Question: I have a generic.Xaml theme to create a custom calendar control, which is in another project, referenced to my main WPF form. On this generic page, every day/square on the calendar has been set-up as a button. I want to add a click_event to each button, which will then trigger a method on the form that I have put the calendar control onto.
Here is the calendar:

And then the XAML code:
'''
<Button IsEnabled="{Binding IsEnabled}" Click="" BorderThickness="0" ScrollViewer.VerticalScrollBarVisibility="Auto" Background="{x:Null}" Foreground="White" Height="72" Width="131">
<Button.Template>
<ControlTemplate>
<ContentPresenter
VerticalAlignment="Center"
HorizontalAlignment="Left">
<ContentPresenter.Content>
<Grid x:Name="ContentGrid" HorizontalAlignment="Left" >
<Grid.ColumnDefinitions>
<ColumnDefinition Width="15*" />
<ColumnDefinition Width="*" />
<ColumnDefinition Width="15*" />
</Grid.ColumnDefinitions>
<StackPanel Orientation="Horizontal" DockPanel.Dock="Top" FlowDirection="RightToLeft">
<TextBlock Text="{Binding Date, Converter={StaticResource DateConverter}, ConverterParameter=DAY}" Grid.Column="0" VerticalAlignment="Top" FontSize="14" Margin="5,5,5,5" FontWeight="Light" >
<TextBlock.Style>
<Style TargetType="{x:Type TextBlock}">
<Style.Triggers>
<DataTrigger Binding="{Binding IsTargetMonth}" Value="false">
<Setter Property="TextBlock.Foreground" Value="Black"></Setter>
</DataTrigger>
</Style.Triggers>
</Style>
</TextBlock.Style>
</TextBlock>
</StackPanel>
<TextBlock Text="{Binding Notes, Mode=TwoWay, UpdateSourceTrigger=PropertyChanged}" Grid.Column="2" VerticalAlignment="Center" FontSize="14"/>
</Grid>
</ContentPresenter.Content>
</ContentPresenter>
</ControlTemplate>
</Button.Template>
</Button>
'''
As you can see from the code, I have left the click_event empty, as that is what I need assistance on, as I am unsure what is needed to reference the method in the other project. I have tried simply putting the method name in and this is the error I received:
<URL>
The method I want to link to (which will open another form):
'''
private void Day_Click(object sender, RoutedEventArgs e)
{
CalendarExtension CE = new CalendarExtension(DateTime.Now, _loggedInUser);
CE.Show();
}
'''
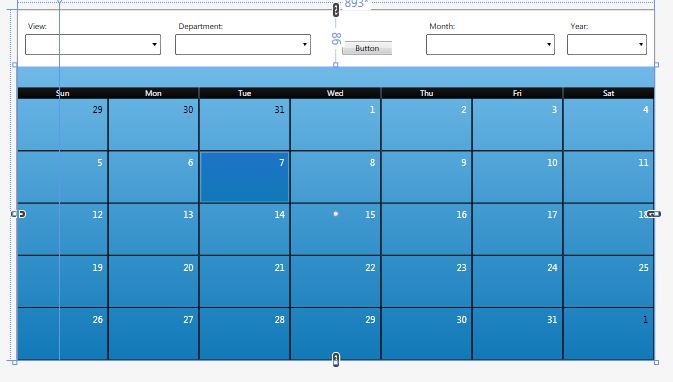
Answer: Ah, the old 'generic.xaml'' question again. Well, it's a bit of a pain frankly. You need to implement the <URL> in your 'CustomControl' which is called when the 'ControlTemplate' is applied.
In this method, you'll then need to access the relevant UI elements (it helps if you name them) and programmatically add your event handlers. You can take a look at the <URL> page on MSDN to help you access the UI elements from the 'ControlTemplate'. I'm guessing that you'll be able to attach the handlers on your own.